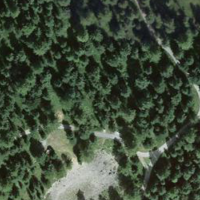
EUNIS habitat code: 43
Species observed at this site:
Arnica montana
Rumex alpinus